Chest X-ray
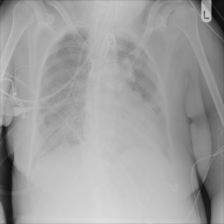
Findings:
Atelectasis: negative
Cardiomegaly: negative
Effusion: negative
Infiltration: negative
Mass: negative
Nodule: negative
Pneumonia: negative
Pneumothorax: negative
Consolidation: negative
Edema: negative
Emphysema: negative
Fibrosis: negative
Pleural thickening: negative
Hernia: negative